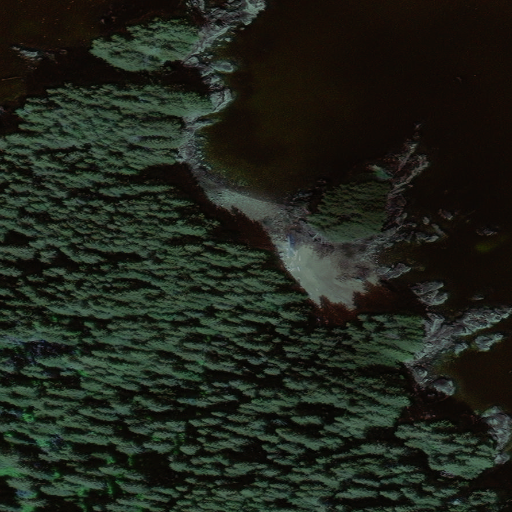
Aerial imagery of cape in Alaska named Delphin Point containing only unknown